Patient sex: M
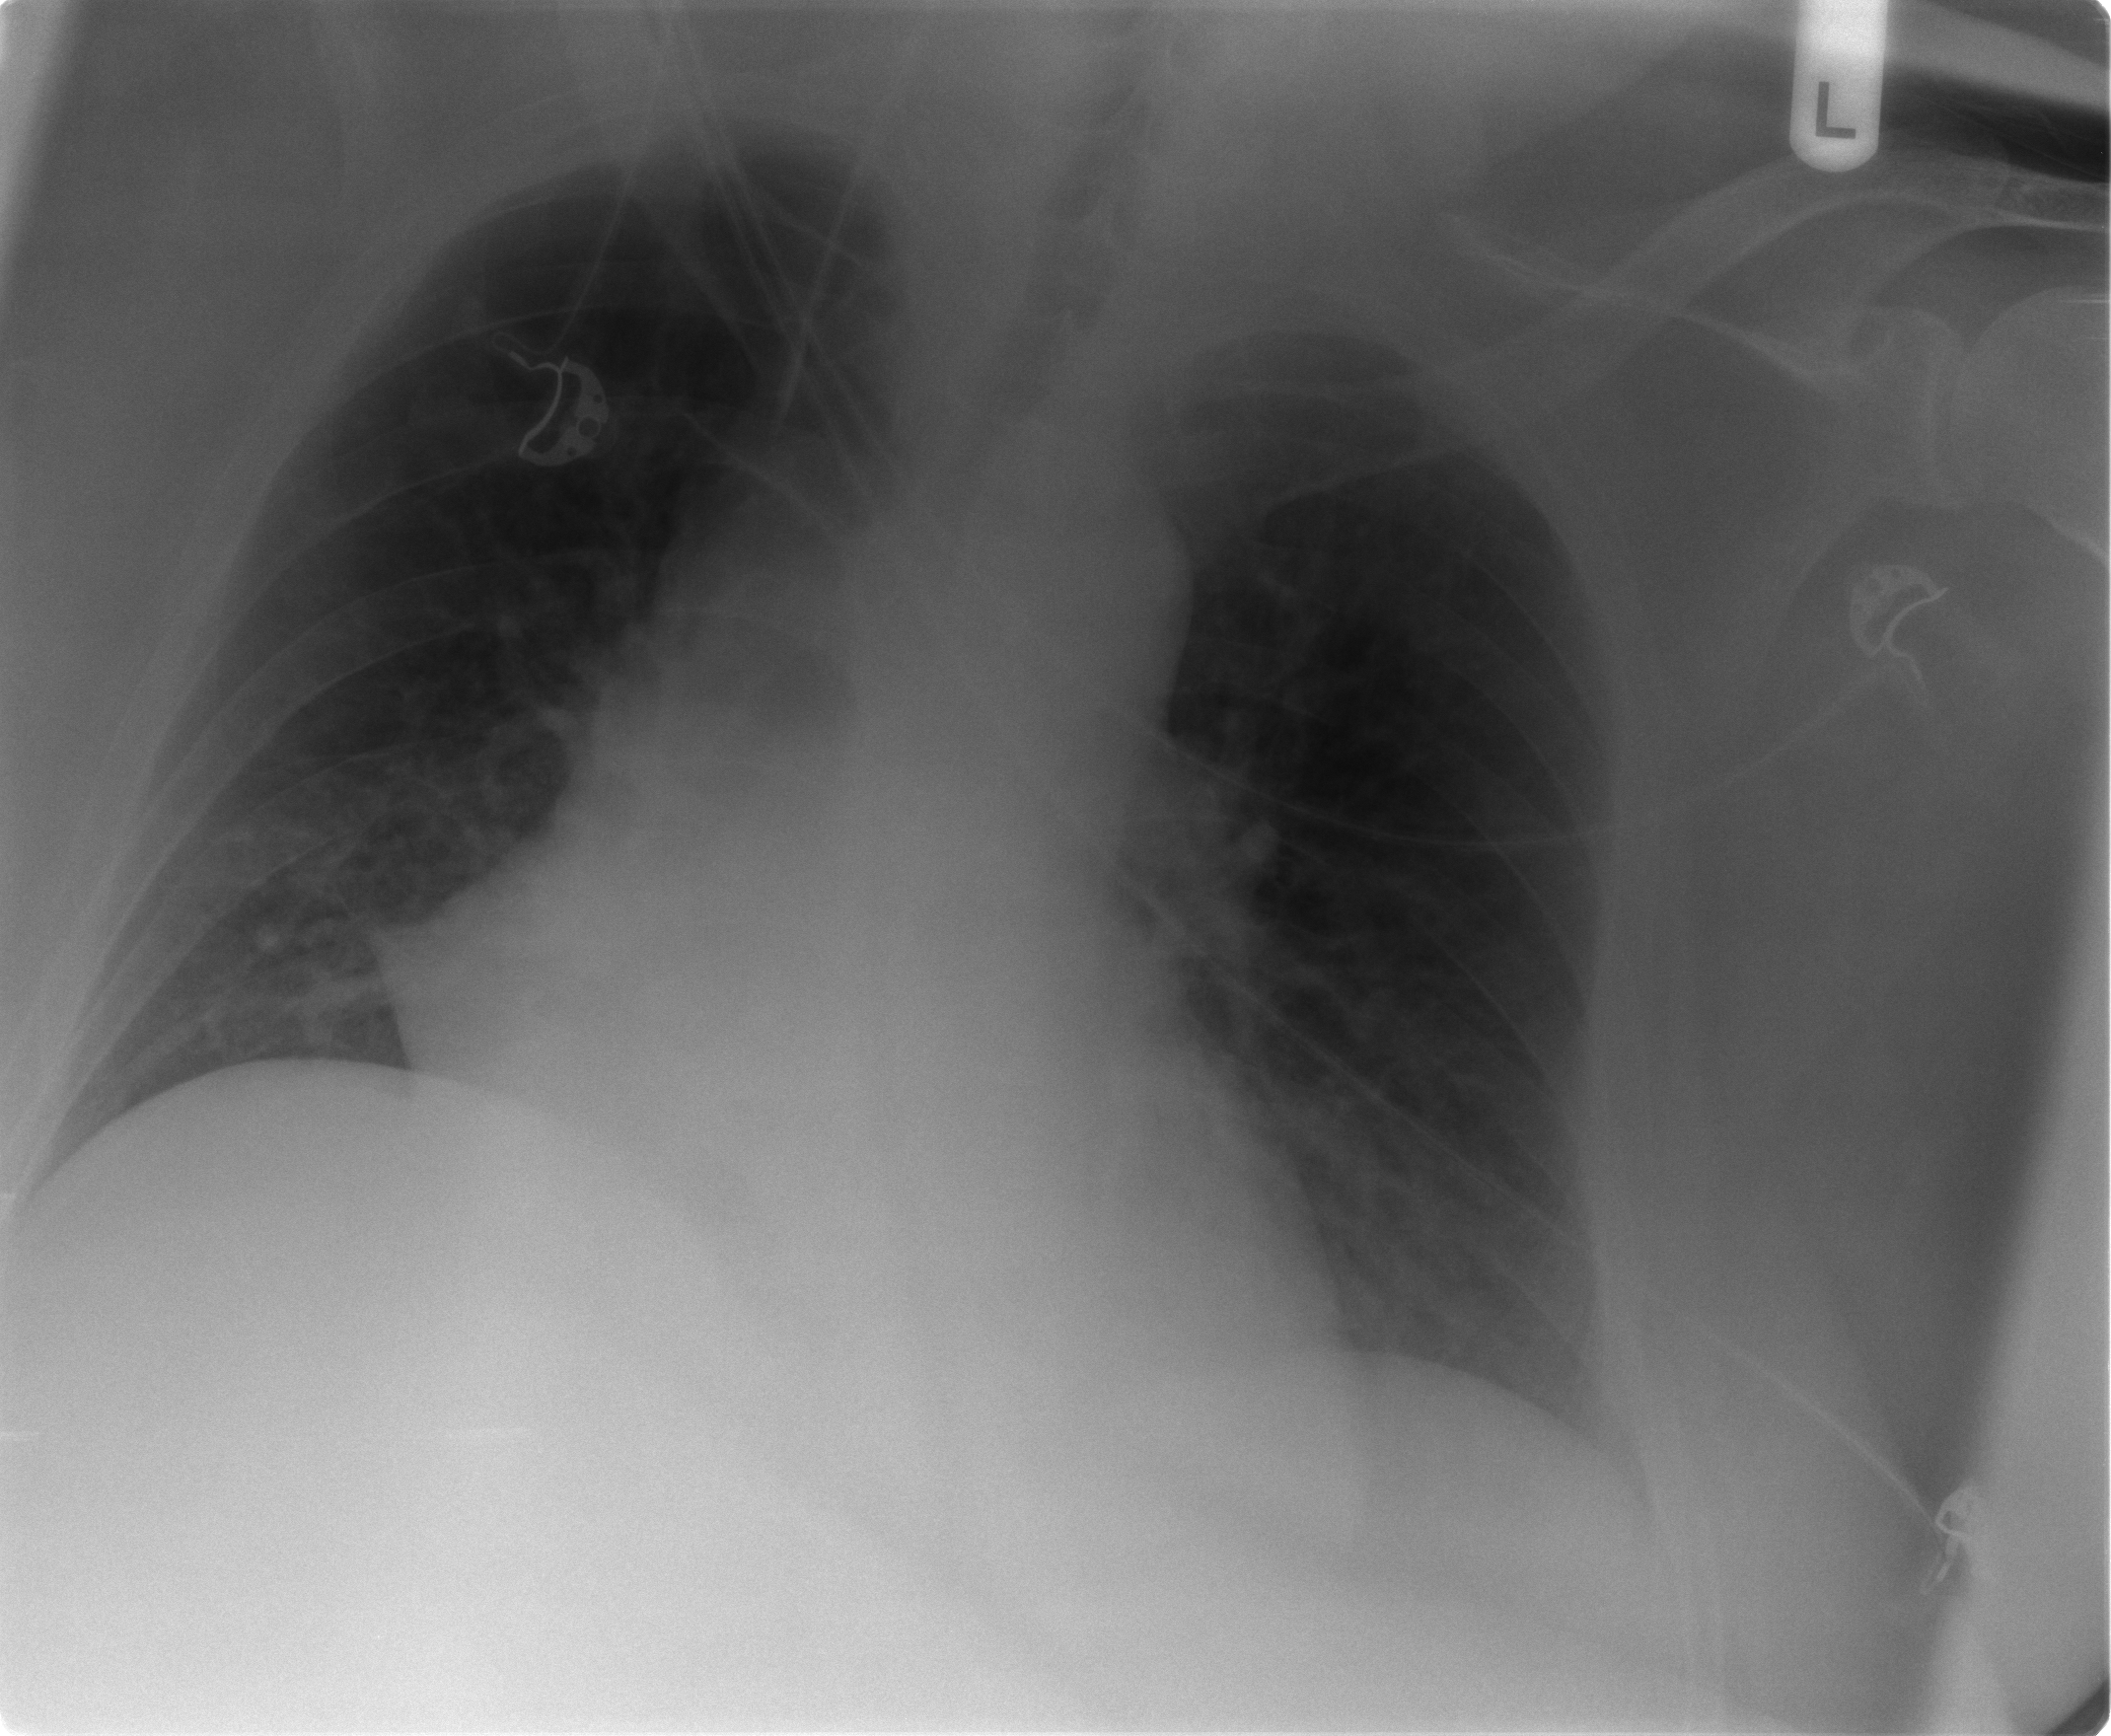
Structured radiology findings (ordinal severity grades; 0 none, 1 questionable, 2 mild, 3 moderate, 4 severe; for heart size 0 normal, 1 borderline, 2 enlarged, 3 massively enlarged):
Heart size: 2
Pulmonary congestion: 1
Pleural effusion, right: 0
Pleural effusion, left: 0
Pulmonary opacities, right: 0
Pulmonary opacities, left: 0
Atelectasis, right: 1
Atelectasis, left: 1